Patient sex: M
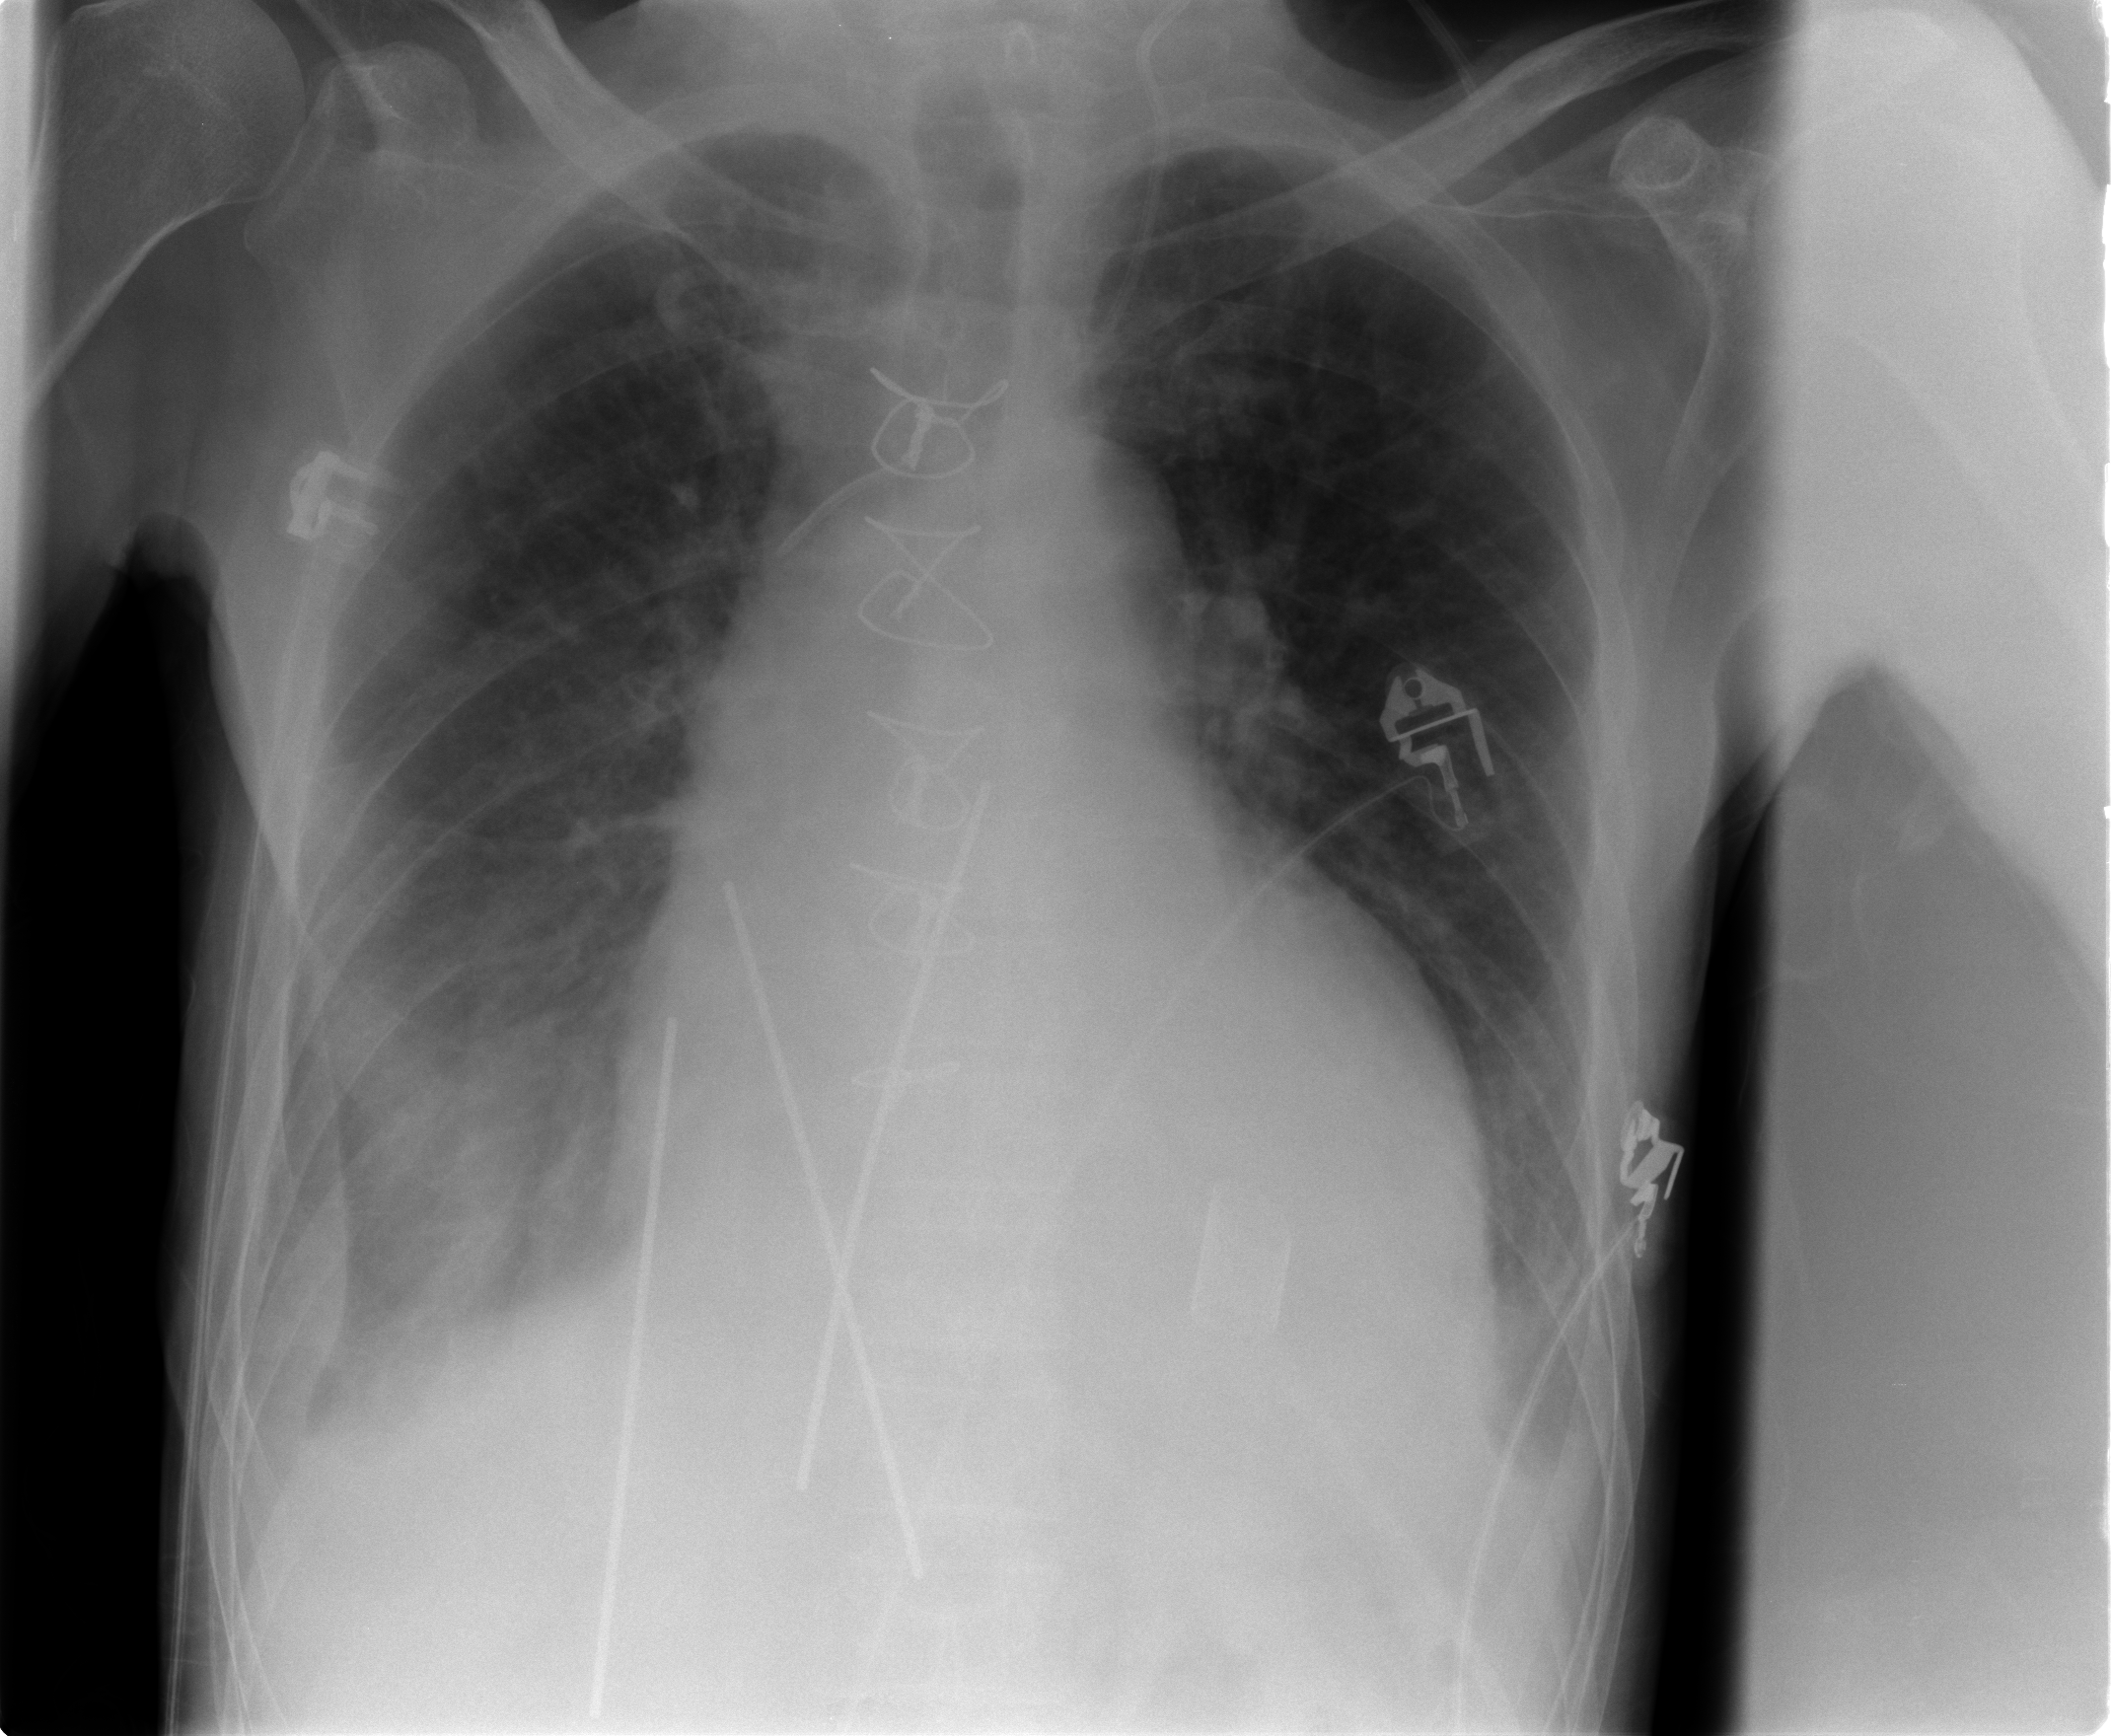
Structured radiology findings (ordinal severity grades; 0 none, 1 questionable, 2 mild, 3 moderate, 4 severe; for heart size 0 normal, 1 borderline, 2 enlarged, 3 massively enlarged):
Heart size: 2
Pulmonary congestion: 2
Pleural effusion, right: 2
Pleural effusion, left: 2
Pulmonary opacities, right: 0
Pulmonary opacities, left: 0
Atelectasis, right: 2
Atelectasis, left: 2